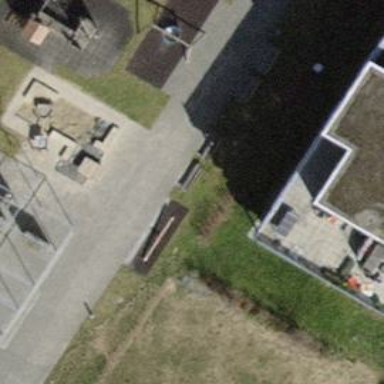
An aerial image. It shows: Seesaw in the playground.